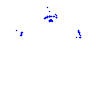
Particle: pion